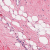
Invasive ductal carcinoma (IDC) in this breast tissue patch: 0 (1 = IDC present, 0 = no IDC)